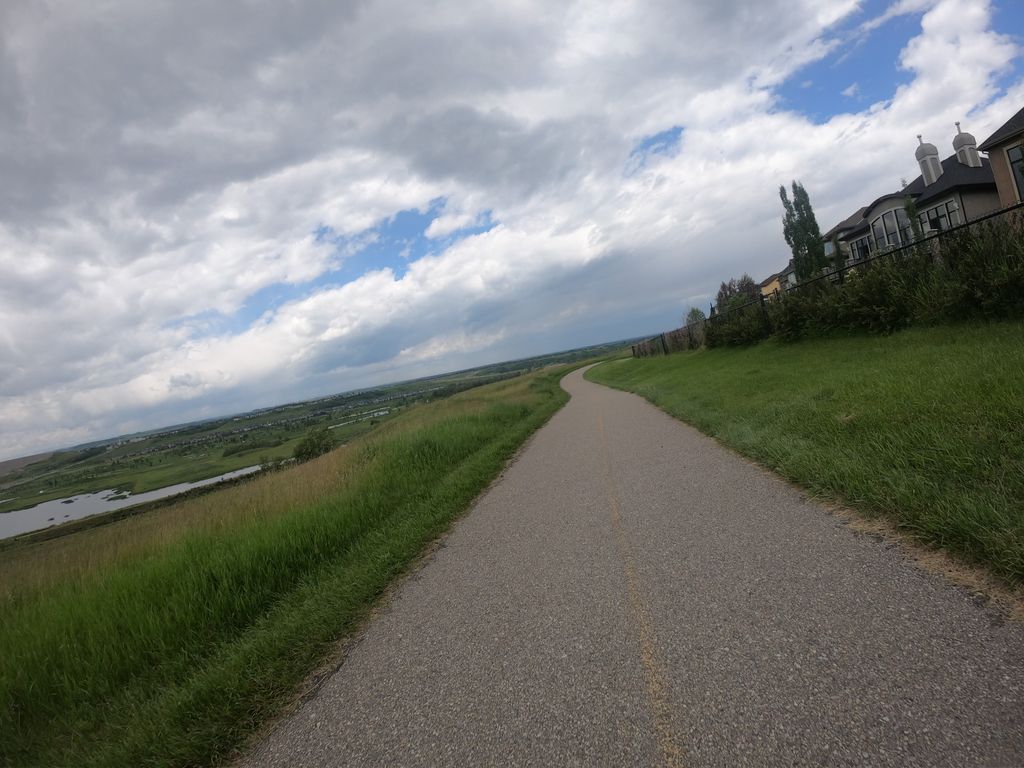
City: calgary